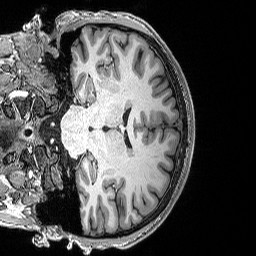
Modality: T1w
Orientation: coronal
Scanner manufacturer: siemens
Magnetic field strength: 3 T
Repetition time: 2.53 s
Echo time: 0.0033 s